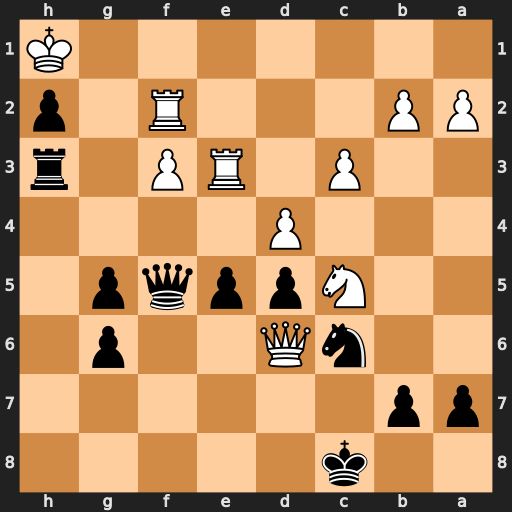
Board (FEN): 2k5/pp6/2nQ2p1/2Nppqp1/3P4/2P1RP1r/PP3R1p/7K
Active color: b
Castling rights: -
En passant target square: -
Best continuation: Qb1+ Re1 Qxe1+ Rf1 Qxf1#